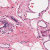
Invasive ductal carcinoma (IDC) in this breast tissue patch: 0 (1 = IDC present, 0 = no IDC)